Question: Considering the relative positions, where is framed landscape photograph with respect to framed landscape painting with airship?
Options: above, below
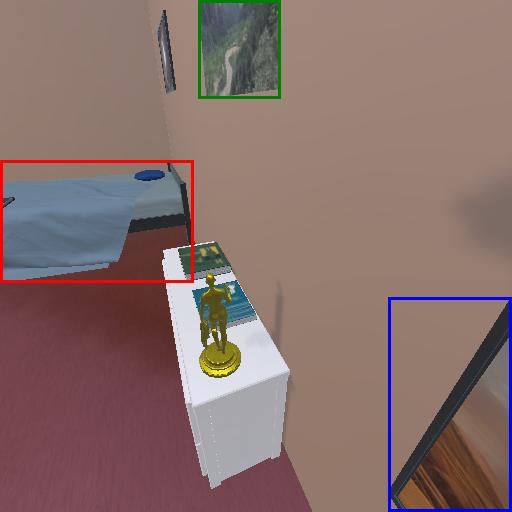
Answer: above